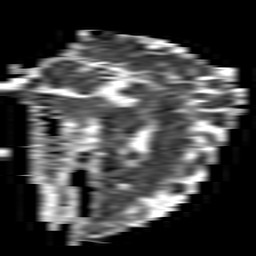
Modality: ADC
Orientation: sagittal
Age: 56
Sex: male
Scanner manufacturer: philips
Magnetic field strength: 1.5 T
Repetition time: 3.393 s
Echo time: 0.06922 s